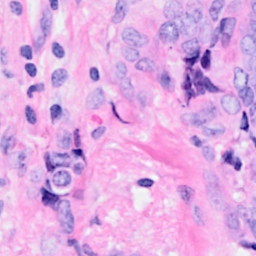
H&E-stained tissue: Breast